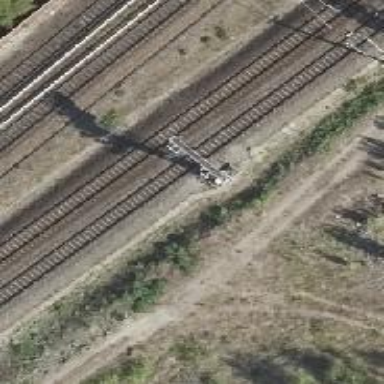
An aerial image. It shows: Railway signal.